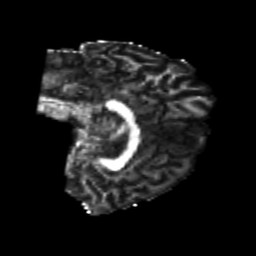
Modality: FA
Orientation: sagittal
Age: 20
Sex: male
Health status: healthy
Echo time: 0.074 s